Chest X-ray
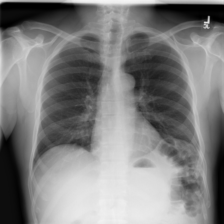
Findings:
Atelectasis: negative
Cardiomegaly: negative
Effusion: negative
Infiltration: negative
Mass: negative
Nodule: negative
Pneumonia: negative
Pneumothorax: negative
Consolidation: negative
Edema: negative
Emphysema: negative
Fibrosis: negative
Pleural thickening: negative
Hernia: negative